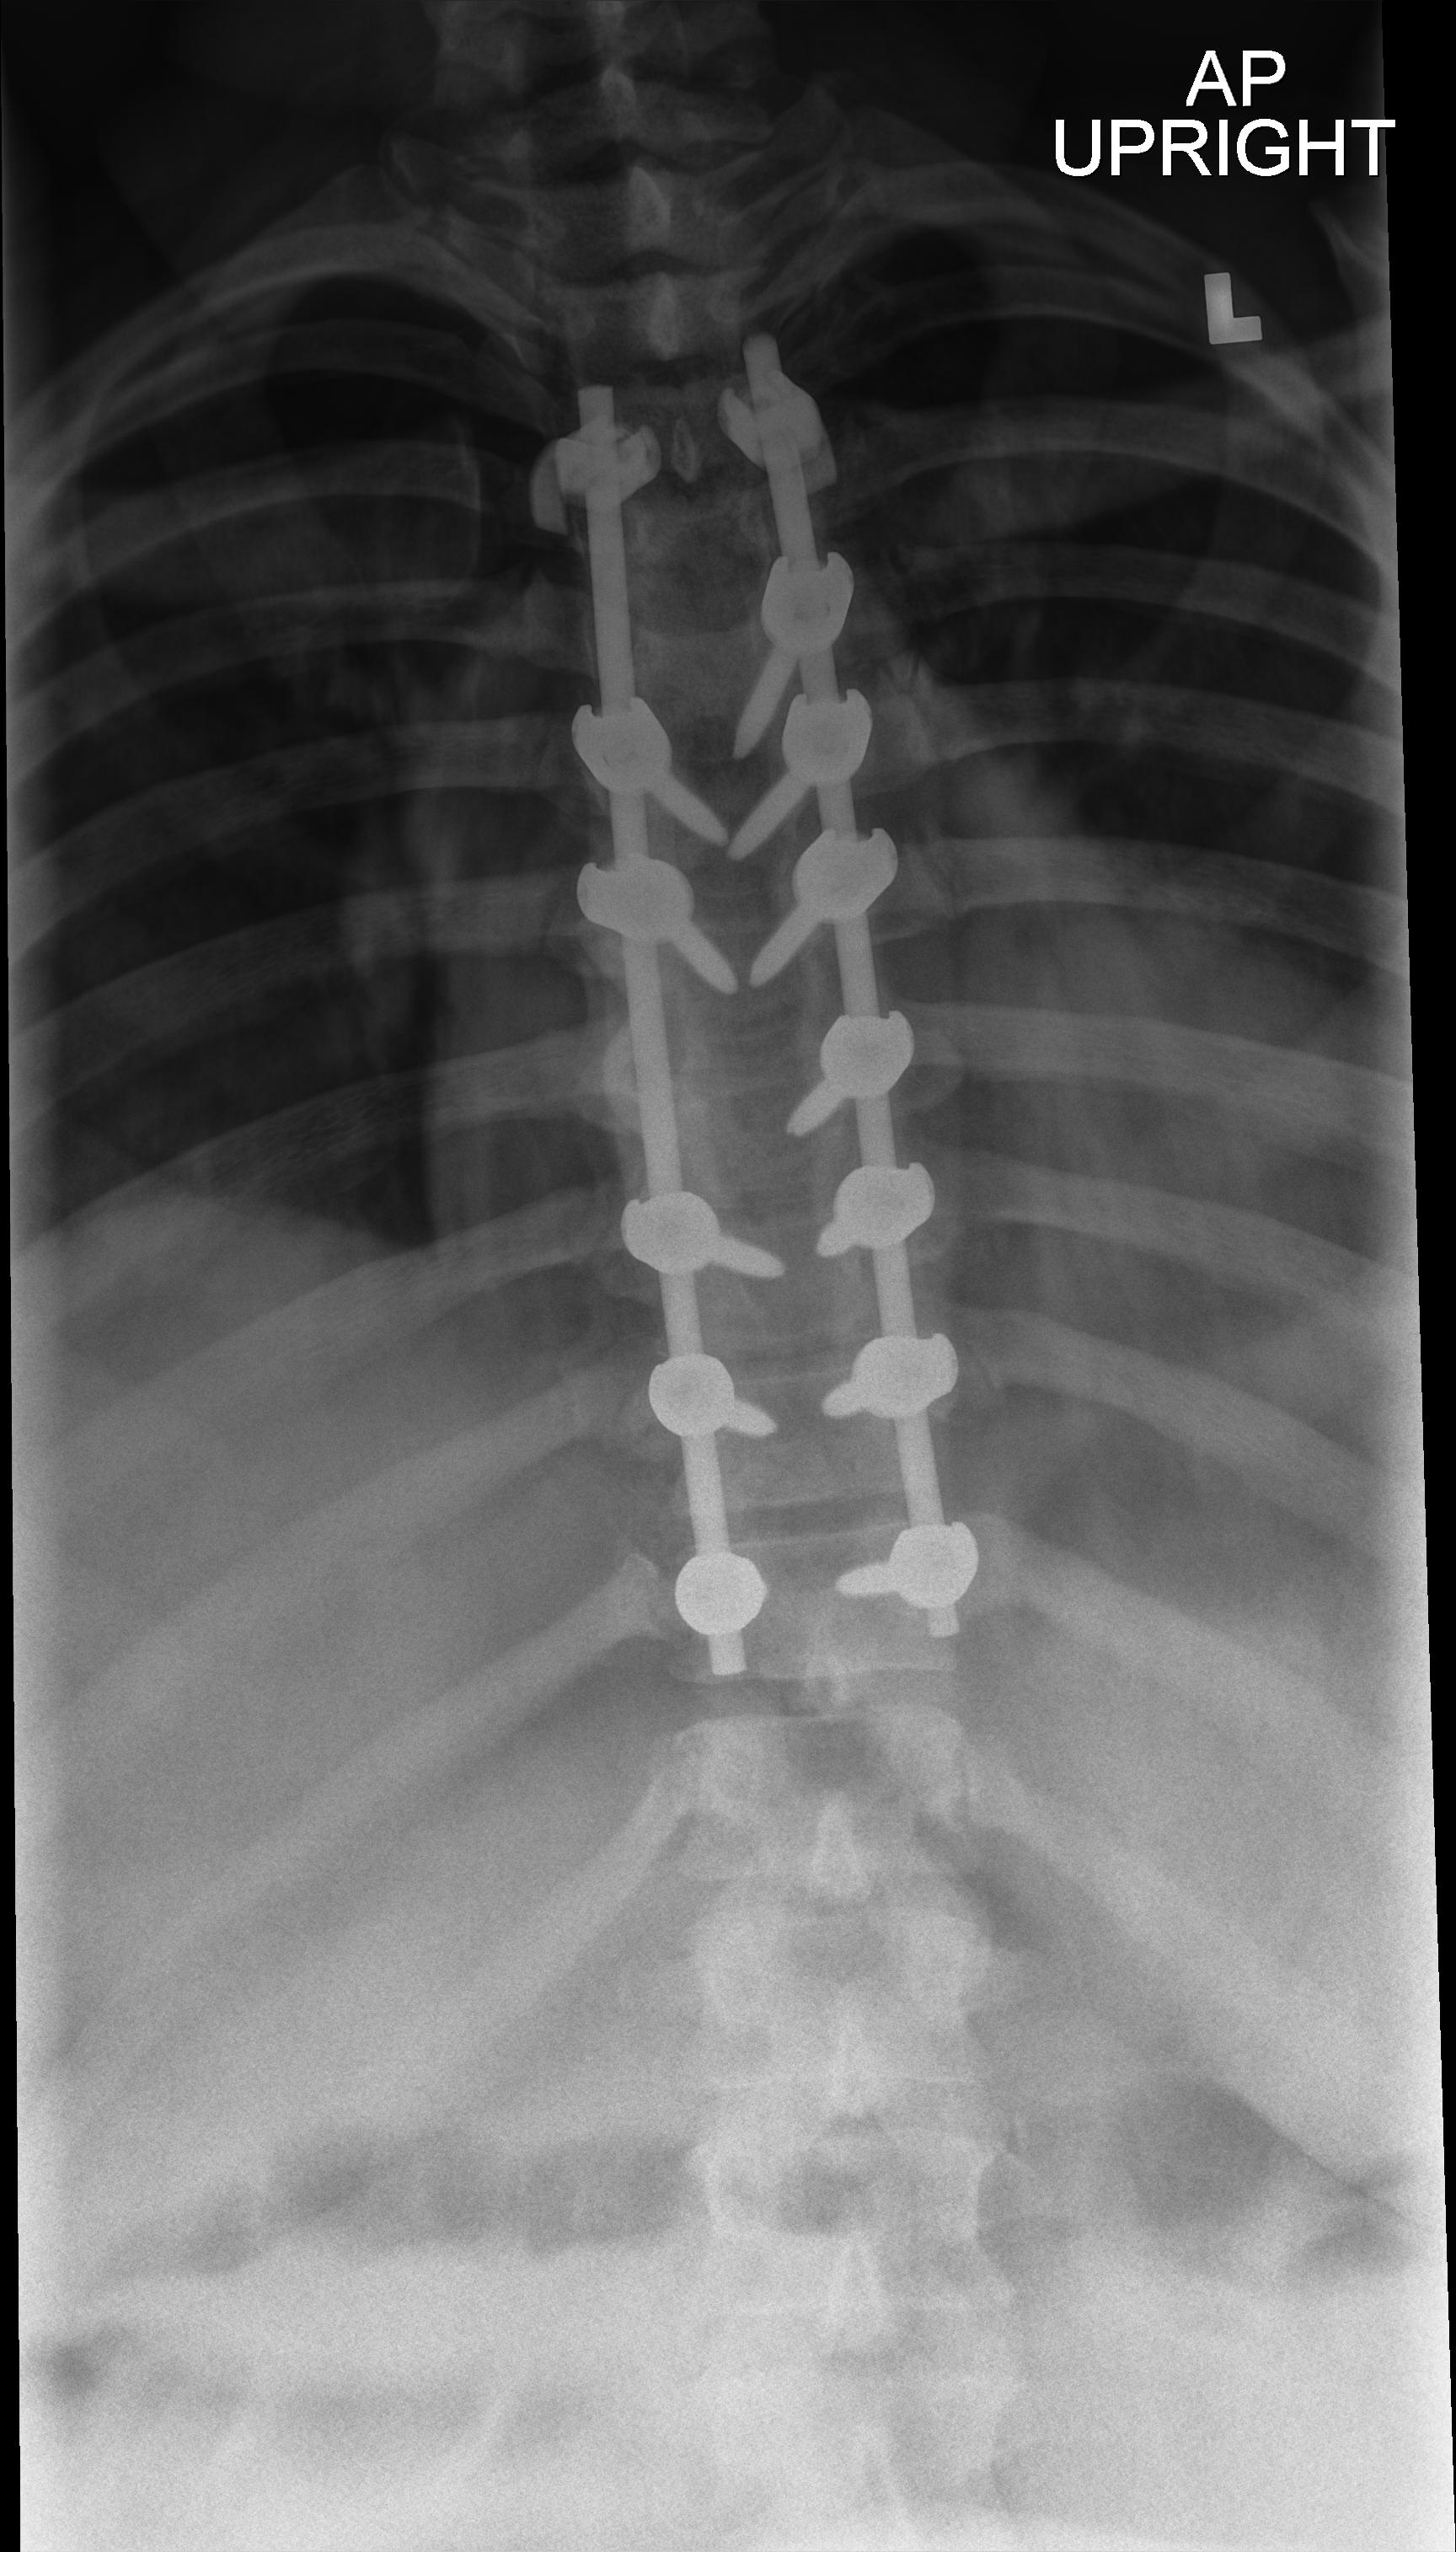
View: AP
Implant manufacturer: Styker everest (K2M)